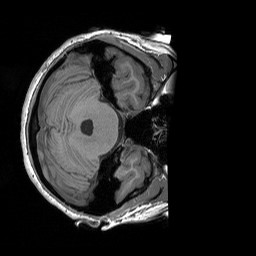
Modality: T1w
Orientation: axial
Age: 28
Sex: female
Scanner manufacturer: siemens
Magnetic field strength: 3 T
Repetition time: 1.9 s
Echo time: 0.00227 s